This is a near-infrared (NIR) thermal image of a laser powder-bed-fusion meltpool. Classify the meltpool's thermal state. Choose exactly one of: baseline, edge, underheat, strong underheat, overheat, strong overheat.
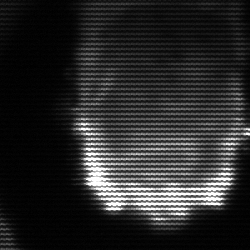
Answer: baseline